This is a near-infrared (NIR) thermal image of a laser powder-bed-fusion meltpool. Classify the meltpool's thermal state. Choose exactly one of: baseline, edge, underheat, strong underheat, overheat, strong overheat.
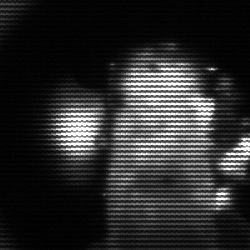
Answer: strong underheat